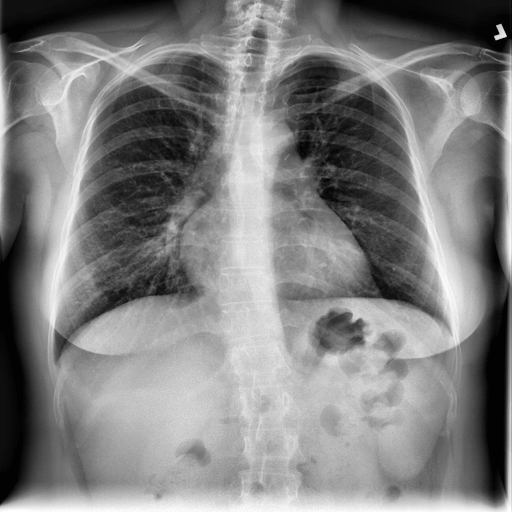
Finding: NORMAL